Question: I want to open an existing Android Studio project in a freshly installed Android Studio in a new PC. However, when I used the "" option, a windows was popped up to ask me to set up the Gradle home.

This confuses me, because Android Studio should use the gradle wrapper to download the correct version of Gradle. But the option "" wasn't selectable.
I'm sure this project can be opened in my old computer via "" without problems.
Do I need to download the Gradle manually here? Or is there some other way I can open my project?
: I'm not migrating from Eclipse to Android Studio.
Thanks!!
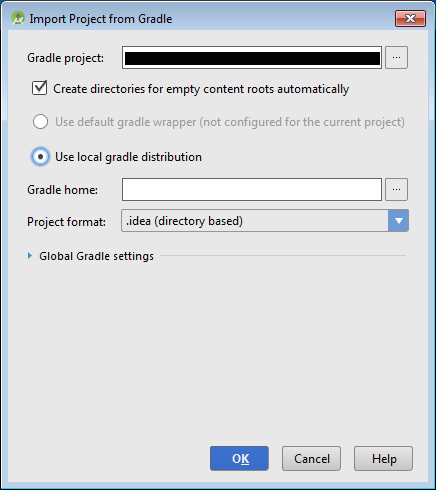
Answer: To open an existing project using "" option.